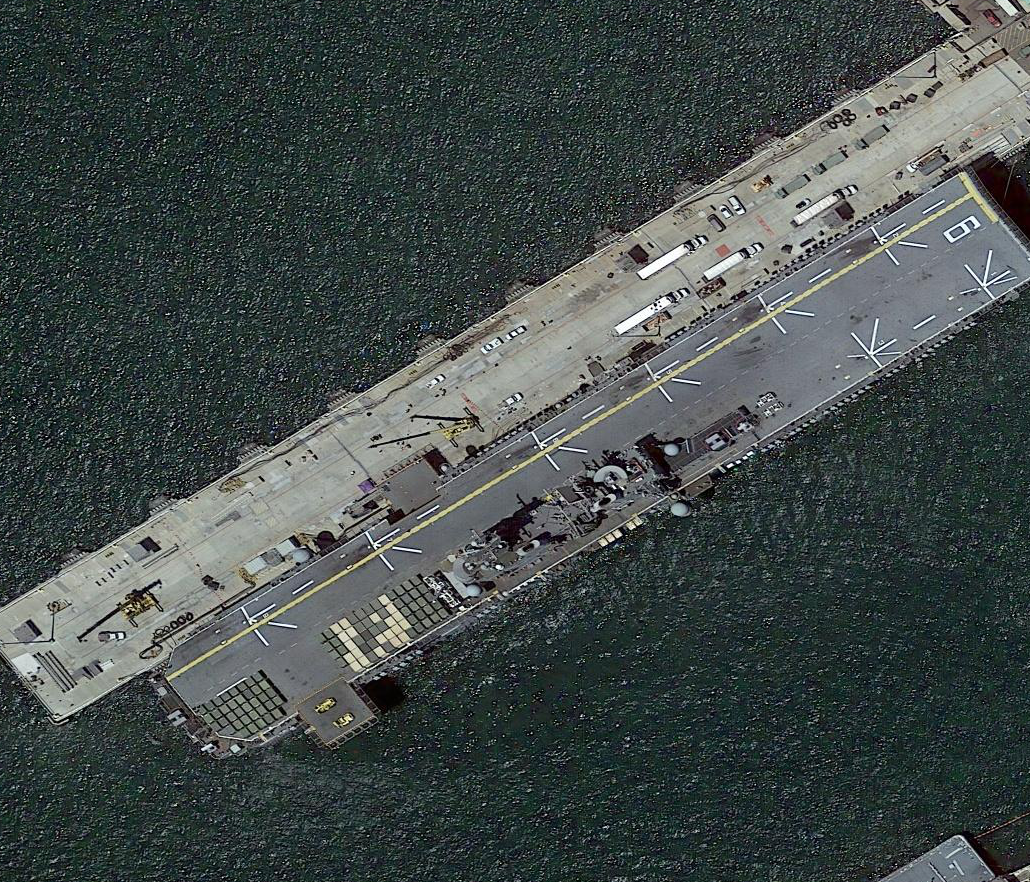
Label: Wasp-class_assault_ship